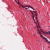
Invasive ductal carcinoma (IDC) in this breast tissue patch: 0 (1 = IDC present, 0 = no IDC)